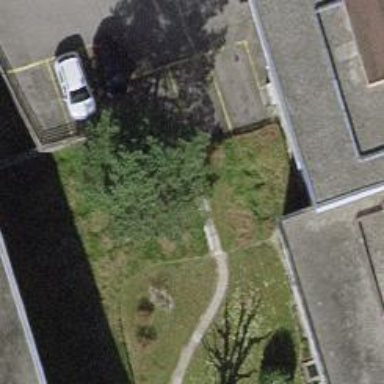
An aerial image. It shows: Steps made of paving stones.